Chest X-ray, PA view. Patient: 60 years old, sex M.
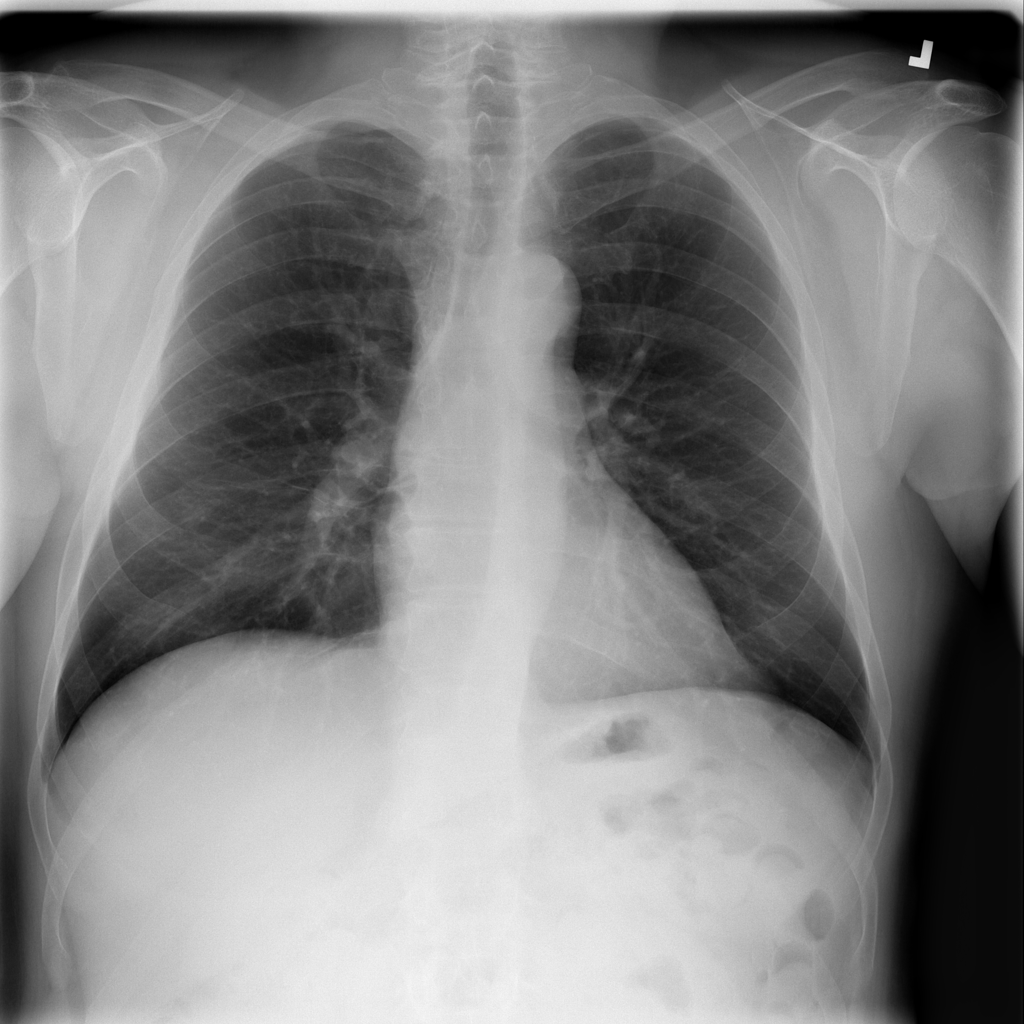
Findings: No Finding